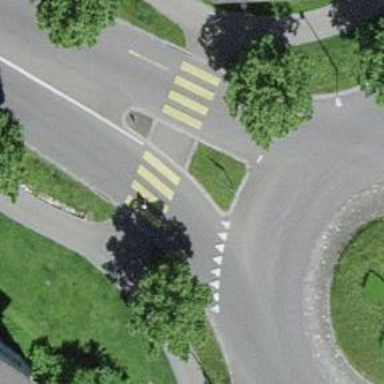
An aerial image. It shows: Uncontrolled zebra crossing with central island.